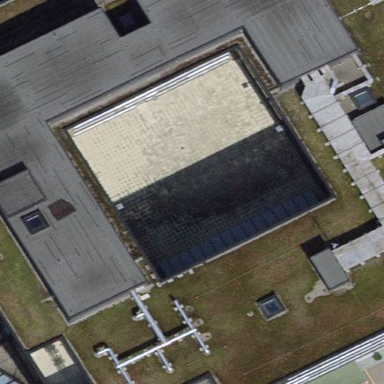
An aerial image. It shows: Office building.